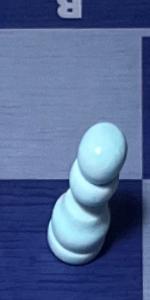
Label: Pawn_White